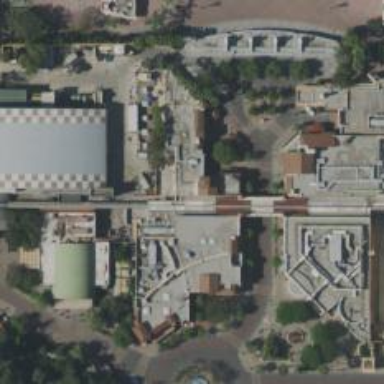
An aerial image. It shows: Monorail railway.